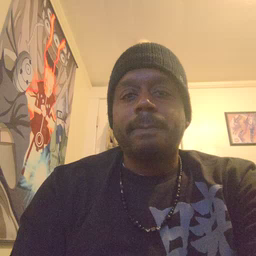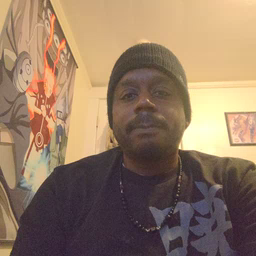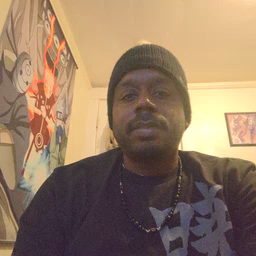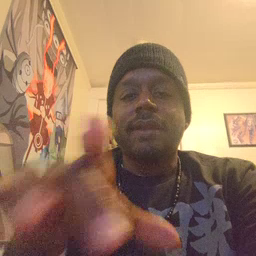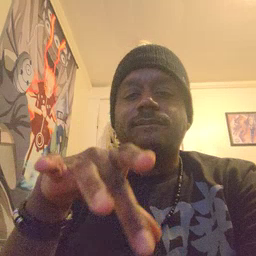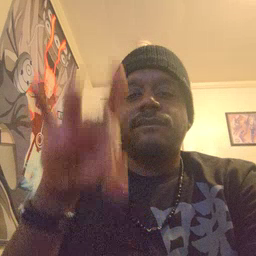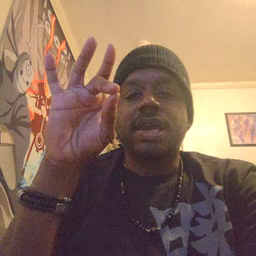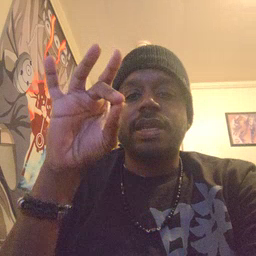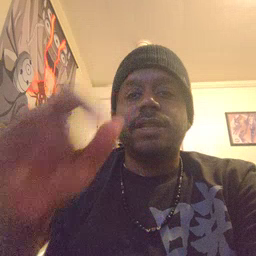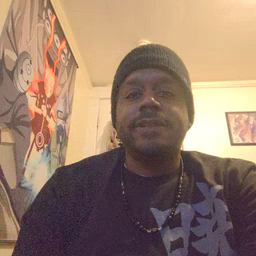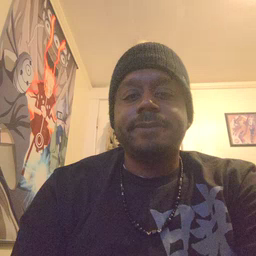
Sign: find